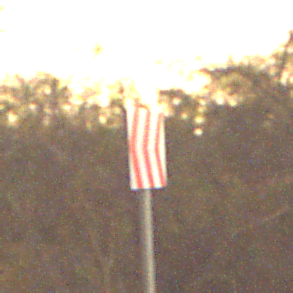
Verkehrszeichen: RichtungstafelnInKurvenGrossRechts
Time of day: Night
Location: Outdoor (Nature)
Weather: Clear
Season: NotSpecified
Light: Natural